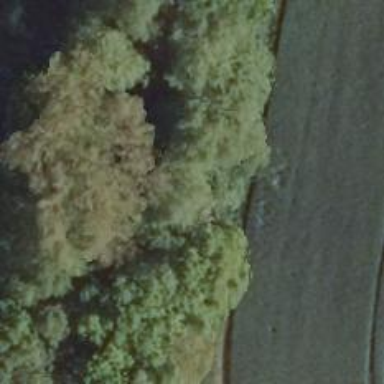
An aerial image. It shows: Row of trees in natural setting.